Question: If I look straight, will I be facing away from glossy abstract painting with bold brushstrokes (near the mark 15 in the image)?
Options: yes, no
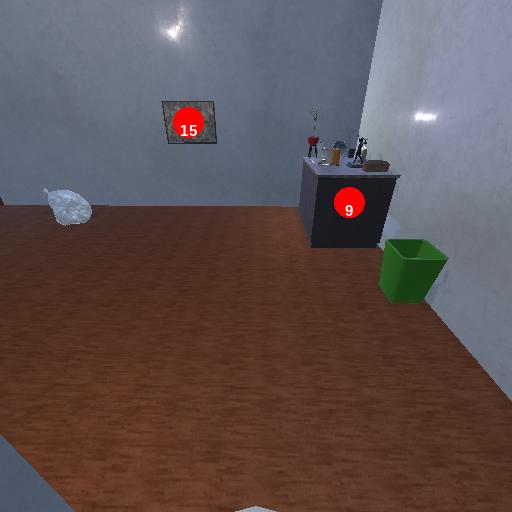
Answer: yes